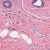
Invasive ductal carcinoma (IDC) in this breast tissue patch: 0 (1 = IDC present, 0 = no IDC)